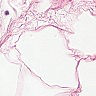
Metastatic tissue present: no